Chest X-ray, PA view. Patient: 23 years old, sex M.
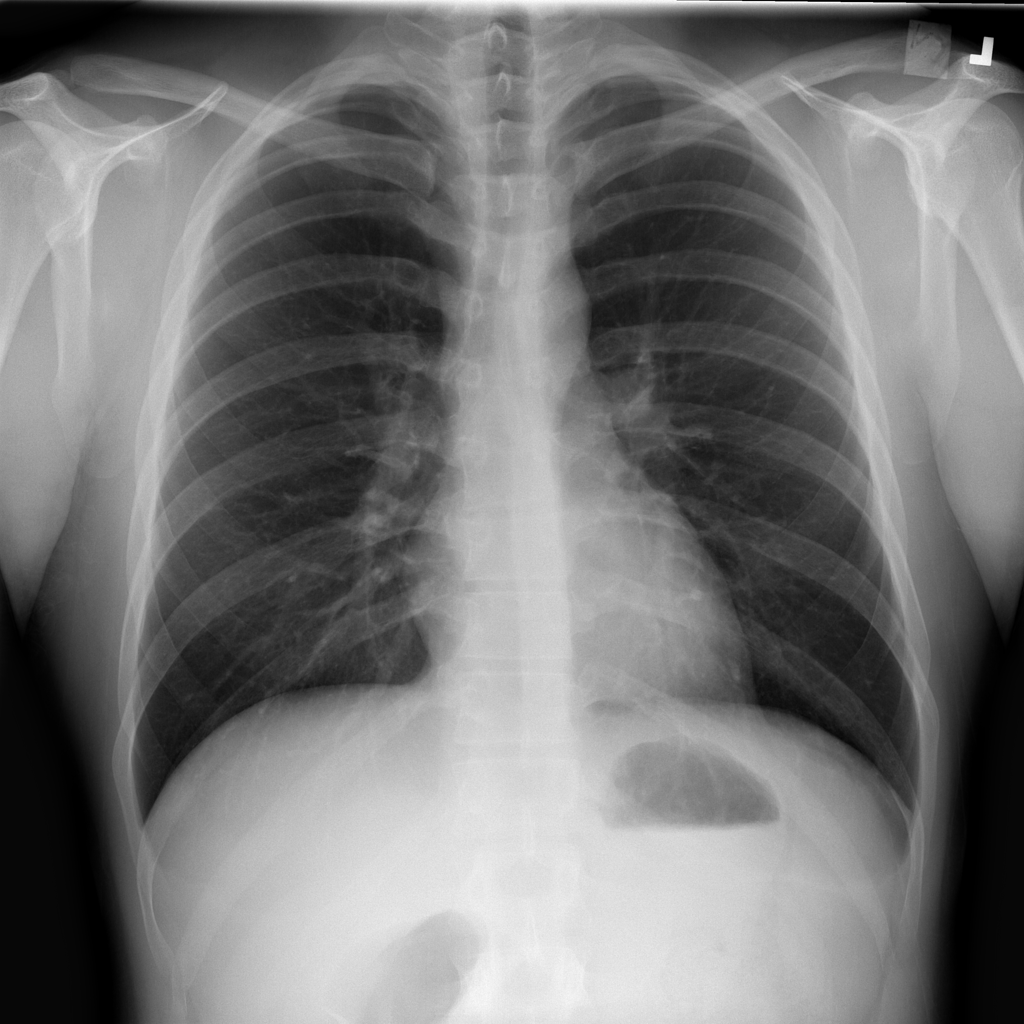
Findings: Infiltration